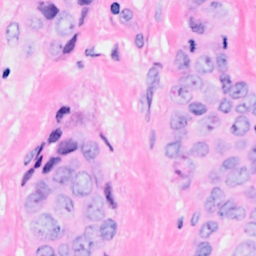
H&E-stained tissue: Breast